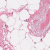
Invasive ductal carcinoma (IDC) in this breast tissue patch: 0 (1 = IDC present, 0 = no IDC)